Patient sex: M
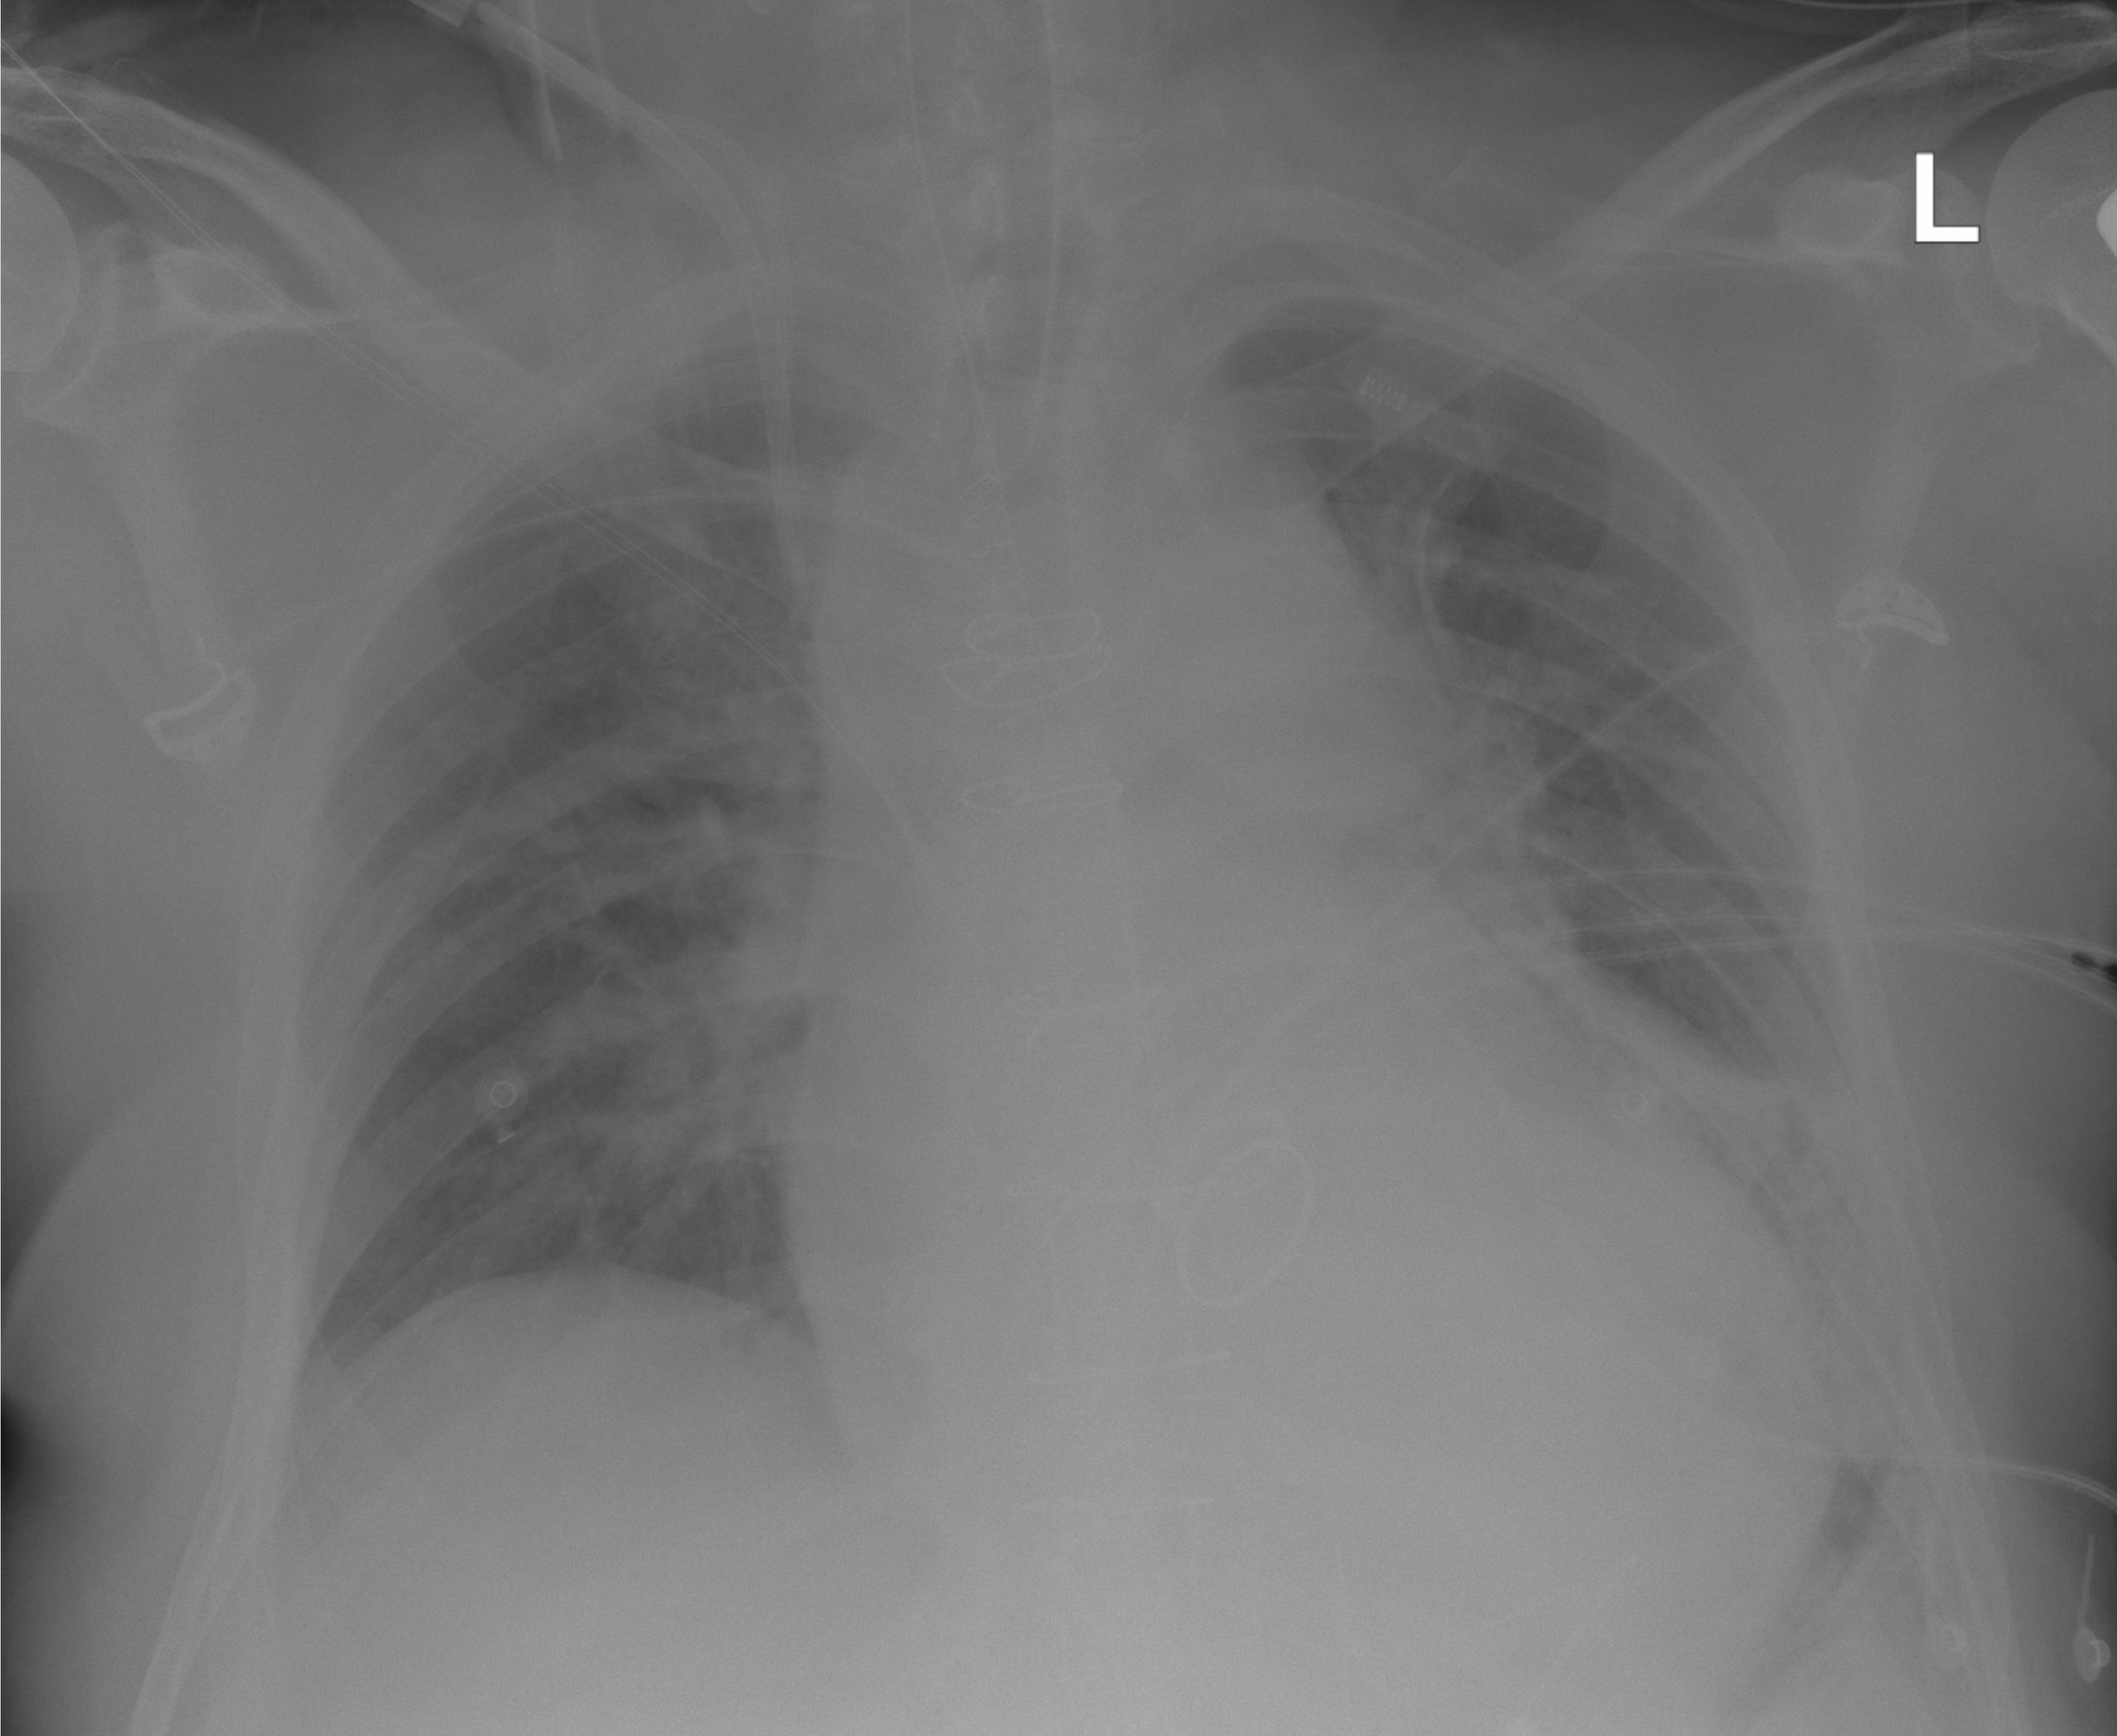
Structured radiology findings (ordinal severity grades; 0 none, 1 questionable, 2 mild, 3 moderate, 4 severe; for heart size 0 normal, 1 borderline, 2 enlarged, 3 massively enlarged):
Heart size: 2
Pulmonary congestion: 2
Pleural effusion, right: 0
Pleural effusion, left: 1
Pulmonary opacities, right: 0
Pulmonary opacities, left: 0
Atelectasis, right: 0
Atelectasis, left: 1